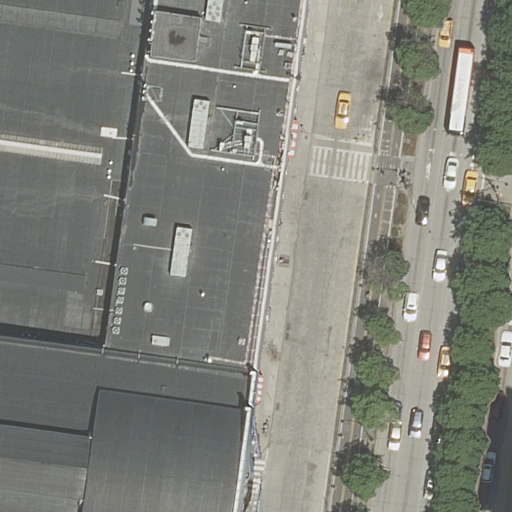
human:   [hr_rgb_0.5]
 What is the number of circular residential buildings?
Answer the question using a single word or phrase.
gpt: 0

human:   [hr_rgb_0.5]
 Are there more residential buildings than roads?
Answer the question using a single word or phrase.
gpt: no